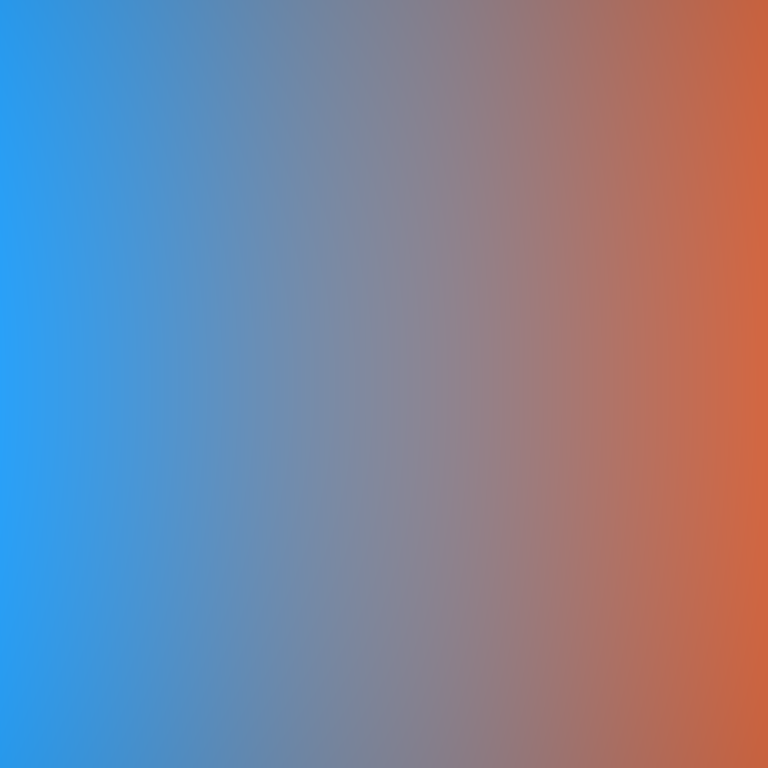
Abstract light effect, smooth gradient from cool blue to warm orange, calm atmosphere, soft blend, no room, no furniture, no objects.